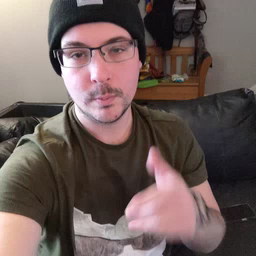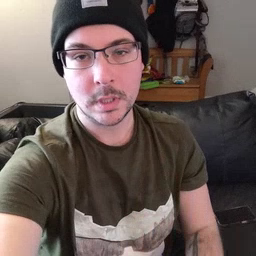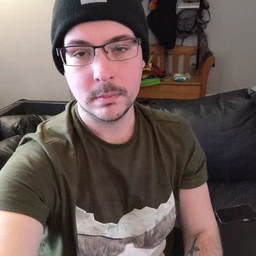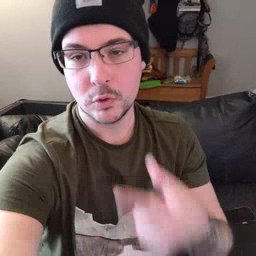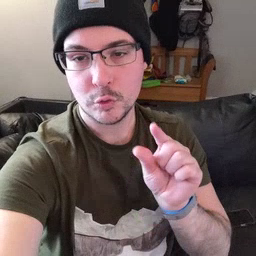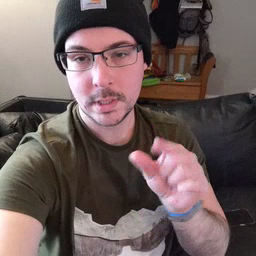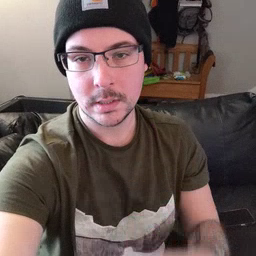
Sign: green